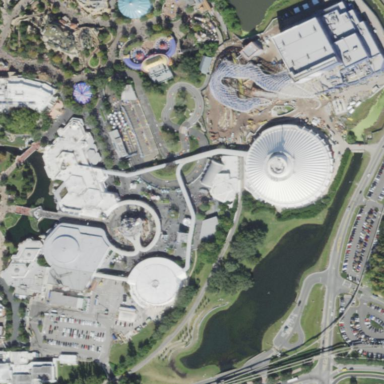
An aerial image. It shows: Theme area attraction.